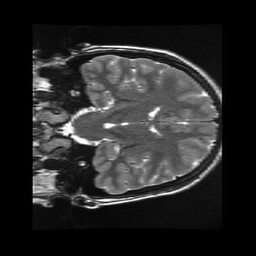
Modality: T2w
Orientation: coronal
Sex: female
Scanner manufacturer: ge
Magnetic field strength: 3 T
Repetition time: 5 s
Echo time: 0.09694 s